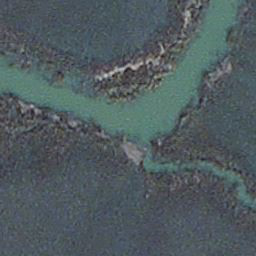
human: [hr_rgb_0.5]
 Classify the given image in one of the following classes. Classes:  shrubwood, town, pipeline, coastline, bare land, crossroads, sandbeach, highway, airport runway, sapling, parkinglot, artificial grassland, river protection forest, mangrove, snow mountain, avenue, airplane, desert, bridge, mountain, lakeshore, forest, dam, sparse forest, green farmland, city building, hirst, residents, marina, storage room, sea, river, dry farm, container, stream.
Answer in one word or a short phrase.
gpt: stream